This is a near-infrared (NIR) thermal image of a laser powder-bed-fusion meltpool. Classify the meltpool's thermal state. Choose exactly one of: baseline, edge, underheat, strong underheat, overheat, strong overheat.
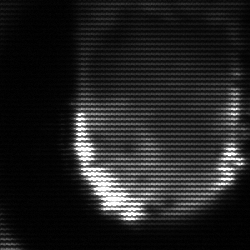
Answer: baseline